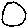
Label: circle